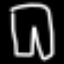
Label: pants